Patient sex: M
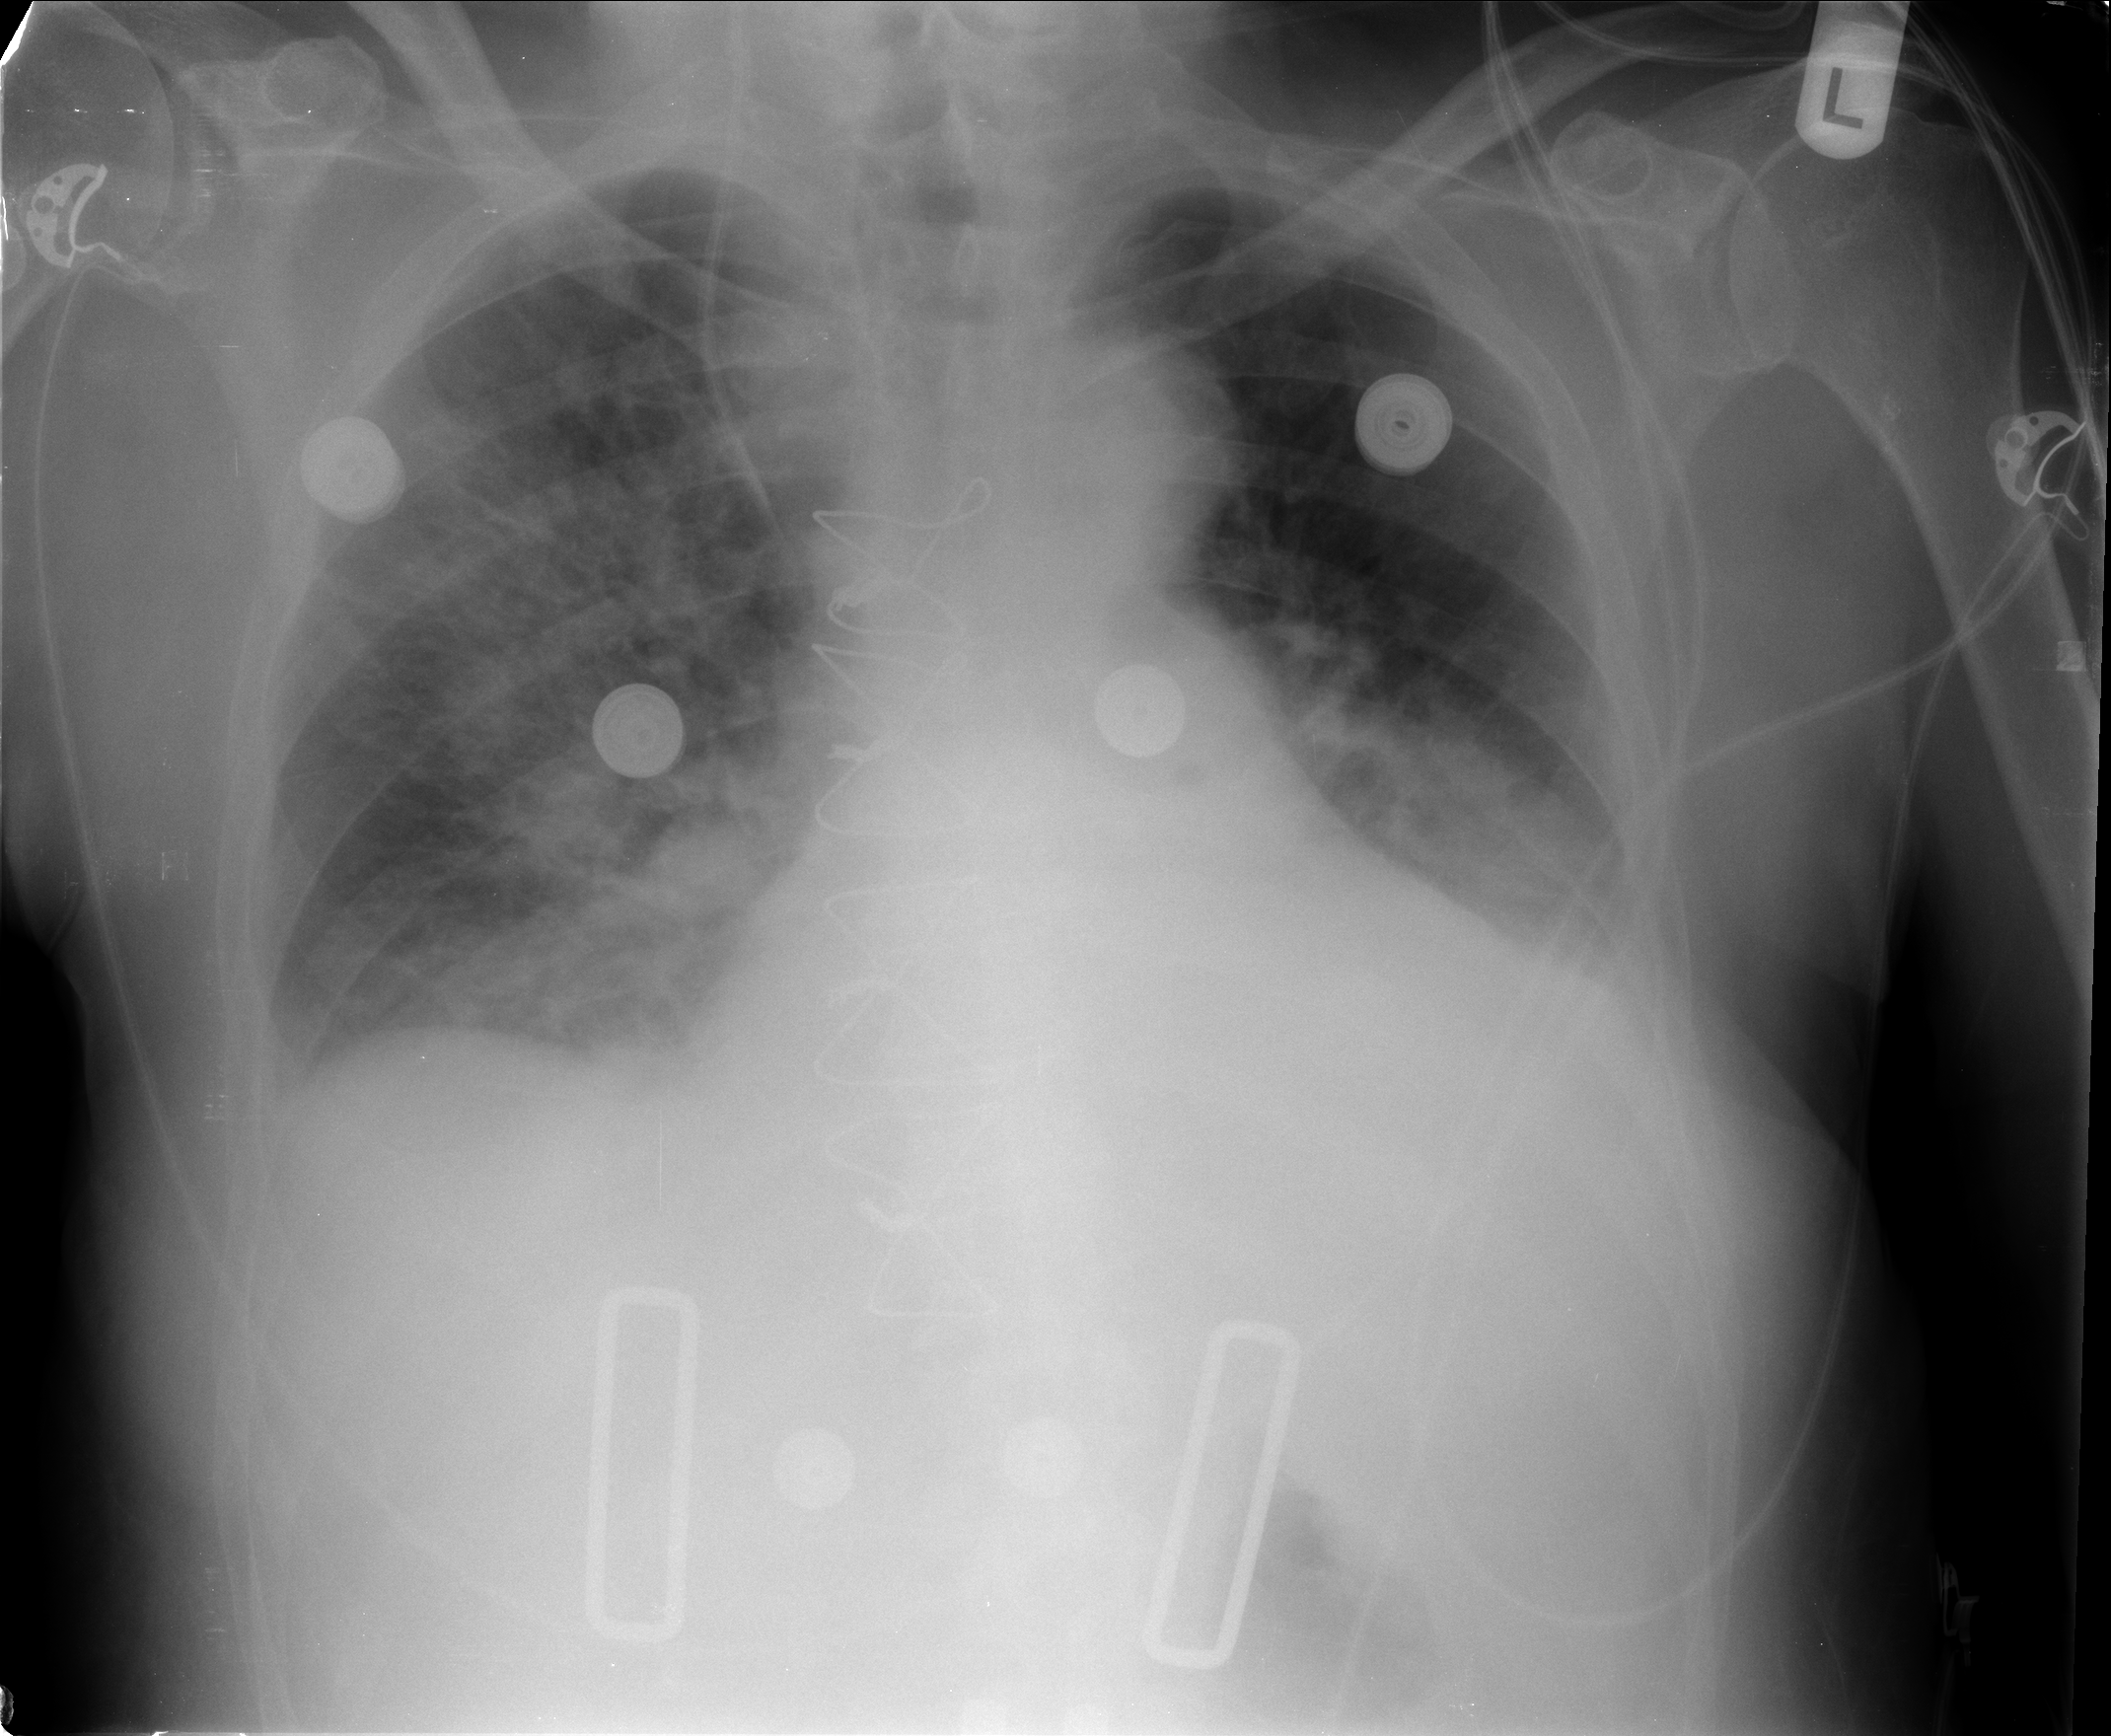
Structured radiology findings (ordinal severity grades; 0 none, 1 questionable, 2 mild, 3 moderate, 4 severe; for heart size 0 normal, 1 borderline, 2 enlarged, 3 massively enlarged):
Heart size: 2
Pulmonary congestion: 3
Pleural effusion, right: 2
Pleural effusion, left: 2
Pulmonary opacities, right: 3
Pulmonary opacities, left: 2
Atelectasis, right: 2
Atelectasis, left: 2